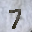
Label: 7